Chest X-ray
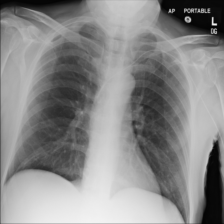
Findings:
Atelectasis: negative
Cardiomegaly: negative
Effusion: negative
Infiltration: negative
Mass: negative
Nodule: negative
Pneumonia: negative
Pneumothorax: negative
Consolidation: negative
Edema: negative
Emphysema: negative
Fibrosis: negative
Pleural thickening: negative
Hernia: negative